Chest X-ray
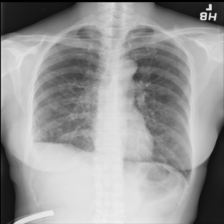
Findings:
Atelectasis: negative
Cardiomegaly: negative
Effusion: negative
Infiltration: positive
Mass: negative
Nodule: negative
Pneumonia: negative
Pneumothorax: negative
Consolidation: negative
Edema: negative
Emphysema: negative
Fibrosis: positive
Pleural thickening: negative
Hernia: negative